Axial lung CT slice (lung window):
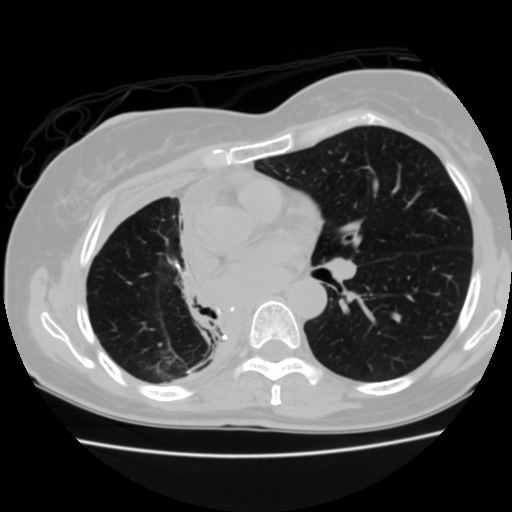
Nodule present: no